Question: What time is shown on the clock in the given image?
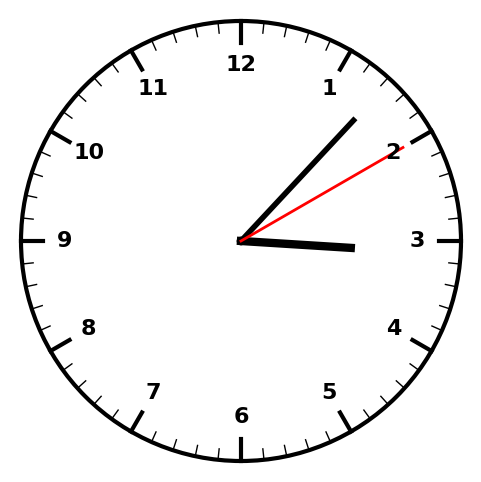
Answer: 03:07:10